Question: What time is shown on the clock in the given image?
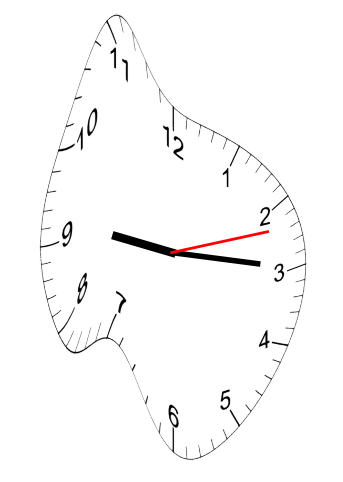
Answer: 09:15:12